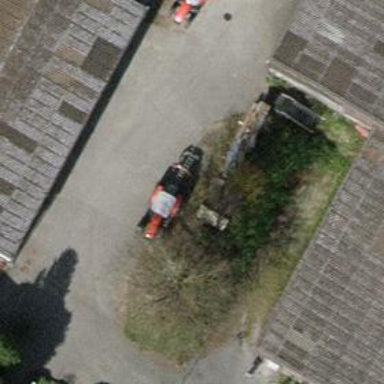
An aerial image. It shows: Farm.